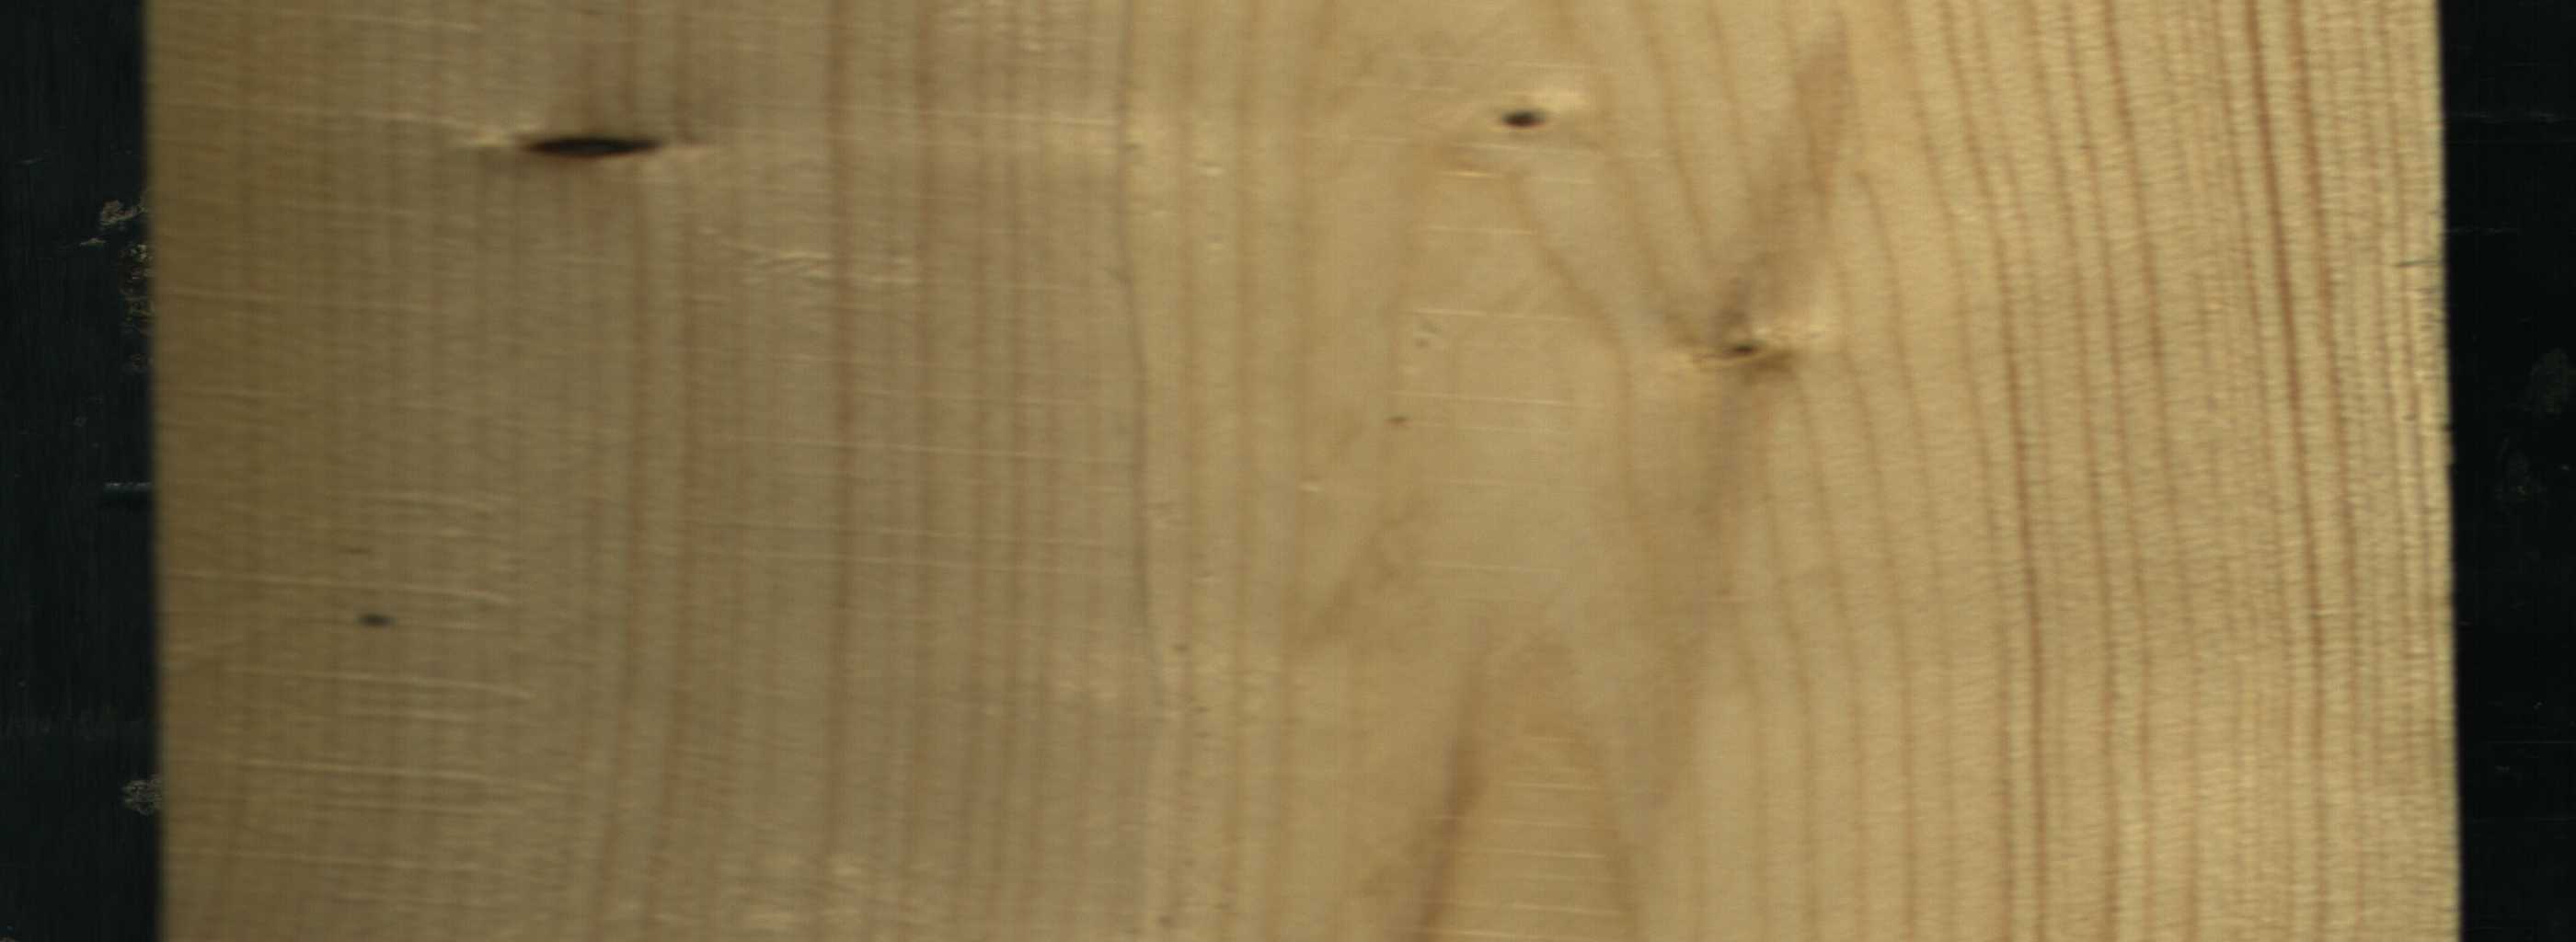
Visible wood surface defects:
Dead_Knot
Live_Knot
Live_Knot